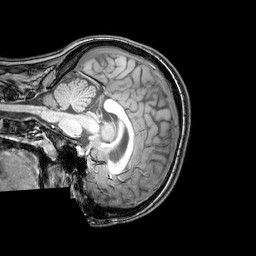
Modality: T1w
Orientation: sagittal
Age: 22
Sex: female
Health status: healthy
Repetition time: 0.081 s
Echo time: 0.037 s